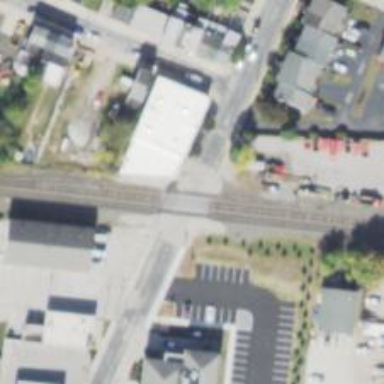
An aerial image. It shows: Level railway crossing with lights and barriers.